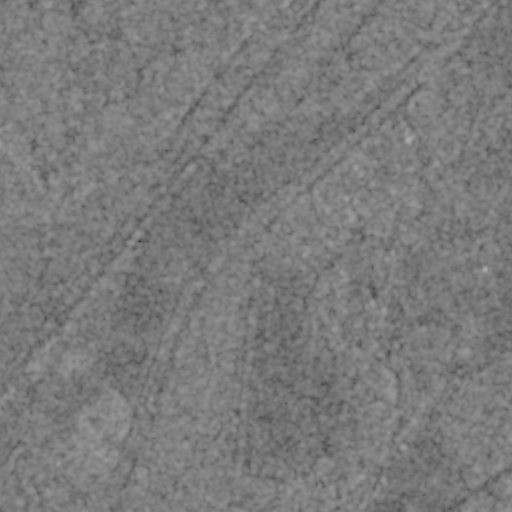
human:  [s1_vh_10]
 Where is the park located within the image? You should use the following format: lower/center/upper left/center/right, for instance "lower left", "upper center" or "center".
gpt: The park is located in the lower right of the image.
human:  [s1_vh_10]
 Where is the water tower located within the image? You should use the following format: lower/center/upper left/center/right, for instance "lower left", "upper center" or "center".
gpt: The water tower is located in the center of the image.
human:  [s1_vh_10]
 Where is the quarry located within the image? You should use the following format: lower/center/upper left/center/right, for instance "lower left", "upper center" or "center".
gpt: There is no quarry in the image.

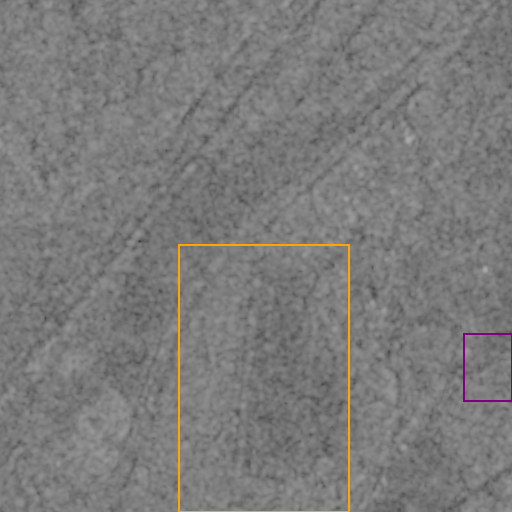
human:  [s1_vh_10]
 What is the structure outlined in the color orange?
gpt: The structure outlined in orange is a crop field.
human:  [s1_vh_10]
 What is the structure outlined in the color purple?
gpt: The structure outlined in purple is a park.
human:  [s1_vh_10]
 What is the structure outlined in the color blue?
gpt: There is no blue outline.